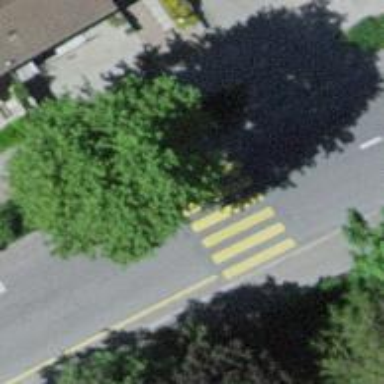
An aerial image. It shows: Marked zebra crossing on the road.